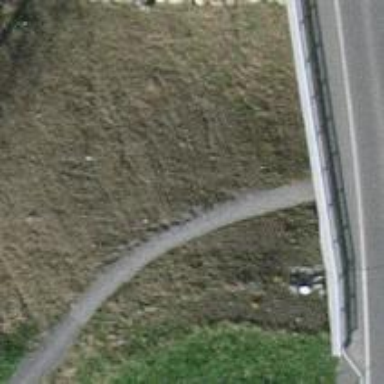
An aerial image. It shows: Ground path.